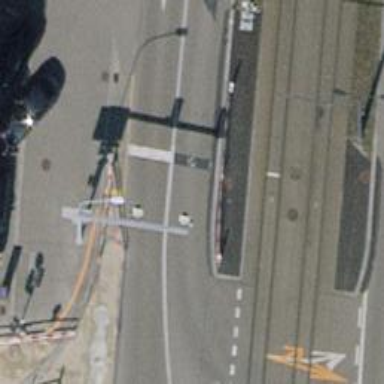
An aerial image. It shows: Road with traffic signals.